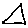
Label: triangle